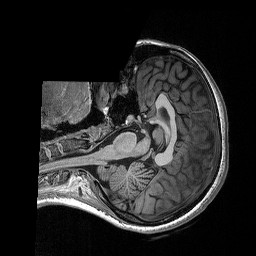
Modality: T1w
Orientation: axial